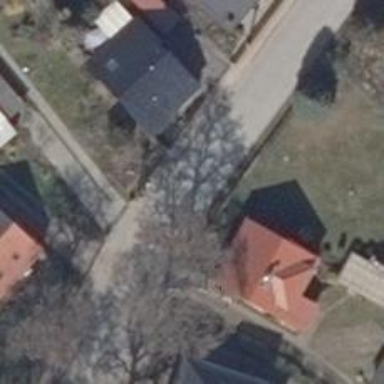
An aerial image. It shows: Residential road.